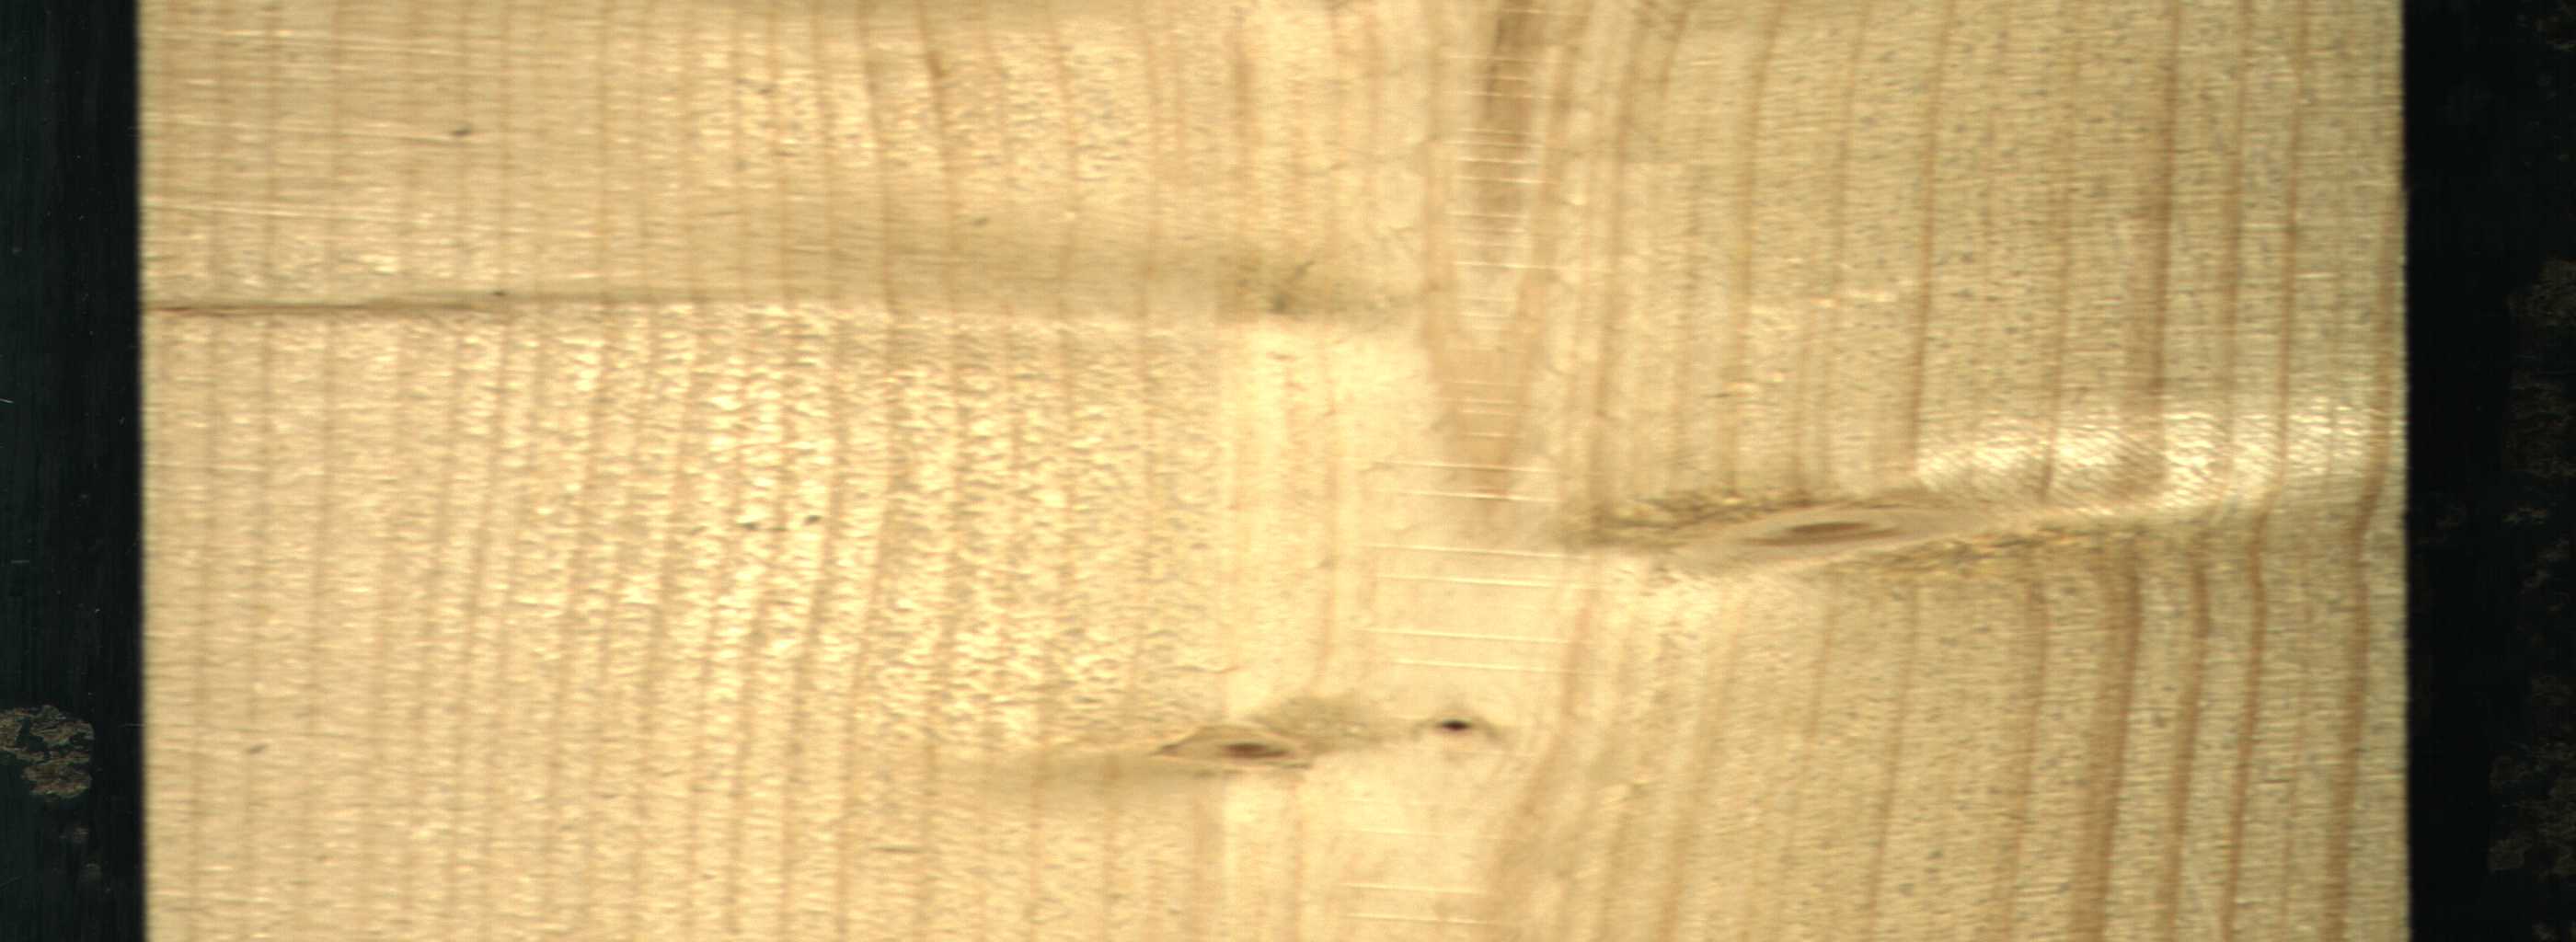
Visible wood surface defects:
Dead_Knot
Live_Knot
Live_Knot
Live_Knot